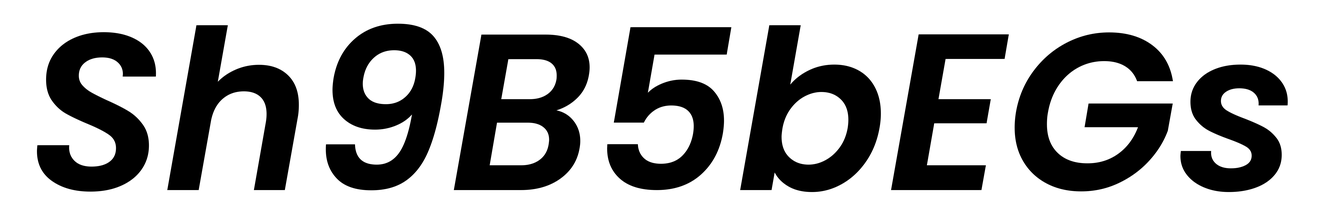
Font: Poppins-SemiBoldItalic